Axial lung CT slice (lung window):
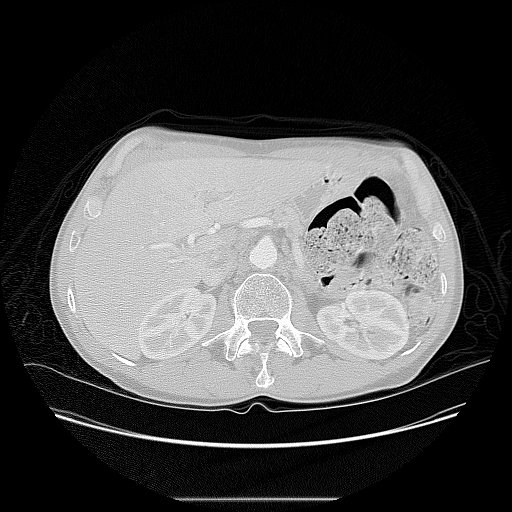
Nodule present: no